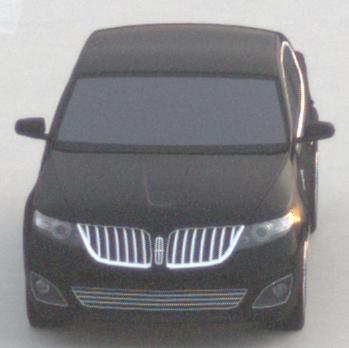
Make: Lincoln
Model: MKS
Detailed model: -
Model produced from: 2008
Model produced until: 2011
Doors: 4
Color: black
Road condition: dry road
Daytime: sunrise or sunset
Contrast: low contrast